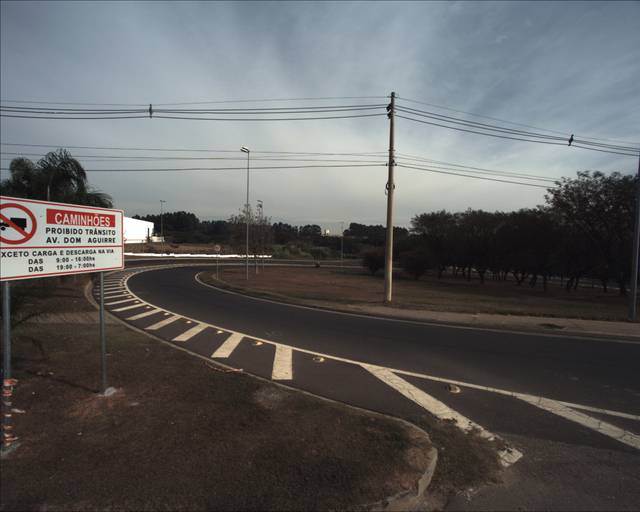
Region: Brazil
Coordinates: -23.47, -47.454